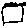
Label: bird